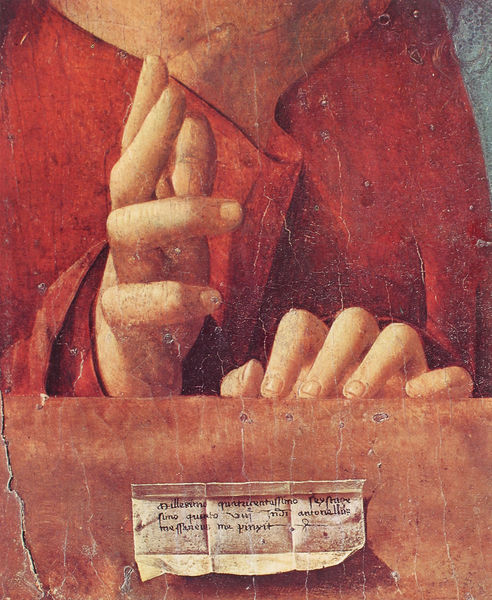
Titel: Salvator Mundi
Künstler: Antonello Messina
Institution: London, National Gallery
Schlagwörter: hand, schatten, weiß, ausschnitt, daumen, finger, frau, geste, kleid, tisch, rot, hemd, mensch, ärmel, hände, signatur, haare, mantel, locke, locken, engel, schrift, papier, risse, falte, gefaltet, weib, detail, inschrift, wandgemälde, nägel, zettel, glaube, text, buchstaben, worte, fingernägel, leder, segen, metal, wort, notiz, latein, lateinisch, wörter, rost, fingernagel, inschift, weisser